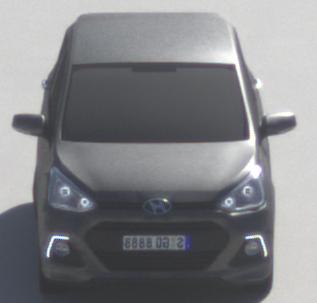
Make: Hyundai
Model: i10
Detailed model: Gen. 2
Model produced from: 2013
Model produced until: 2019
Doors: 5
Color: gray
Road condition: dry road
Daytime: midday
Contrast: high contrast